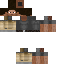
A male human skin with medium skin, wearing brown long hair dressed in a blue hoodie and brown pants, featuring a closed mouth.